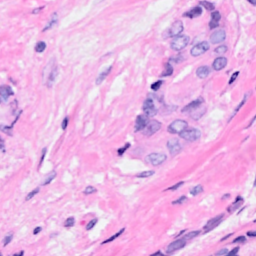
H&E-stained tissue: Breast